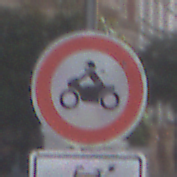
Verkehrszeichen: VerbotKraftraeder
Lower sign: EinspurigeFahrzeugeFrei4
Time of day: MorningAfternoon
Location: Outdoor (Urban)
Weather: PartlyCloudy
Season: NotSpecified
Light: Natural